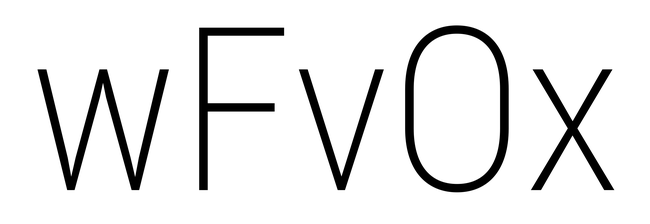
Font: Roboto_Condensed_ExtraLight